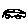
Label: car